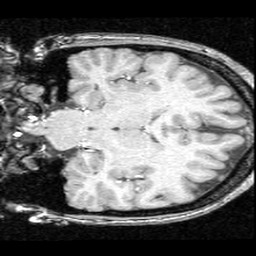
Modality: T1w
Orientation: coronal
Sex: female
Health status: ill
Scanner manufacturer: ge
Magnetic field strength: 1.5 T
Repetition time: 21 s
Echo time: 0.008 s